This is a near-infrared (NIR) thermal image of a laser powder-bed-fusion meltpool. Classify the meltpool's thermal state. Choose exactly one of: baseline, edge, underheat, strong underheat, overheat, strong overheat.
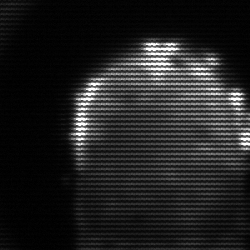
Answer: baseline